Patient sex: M
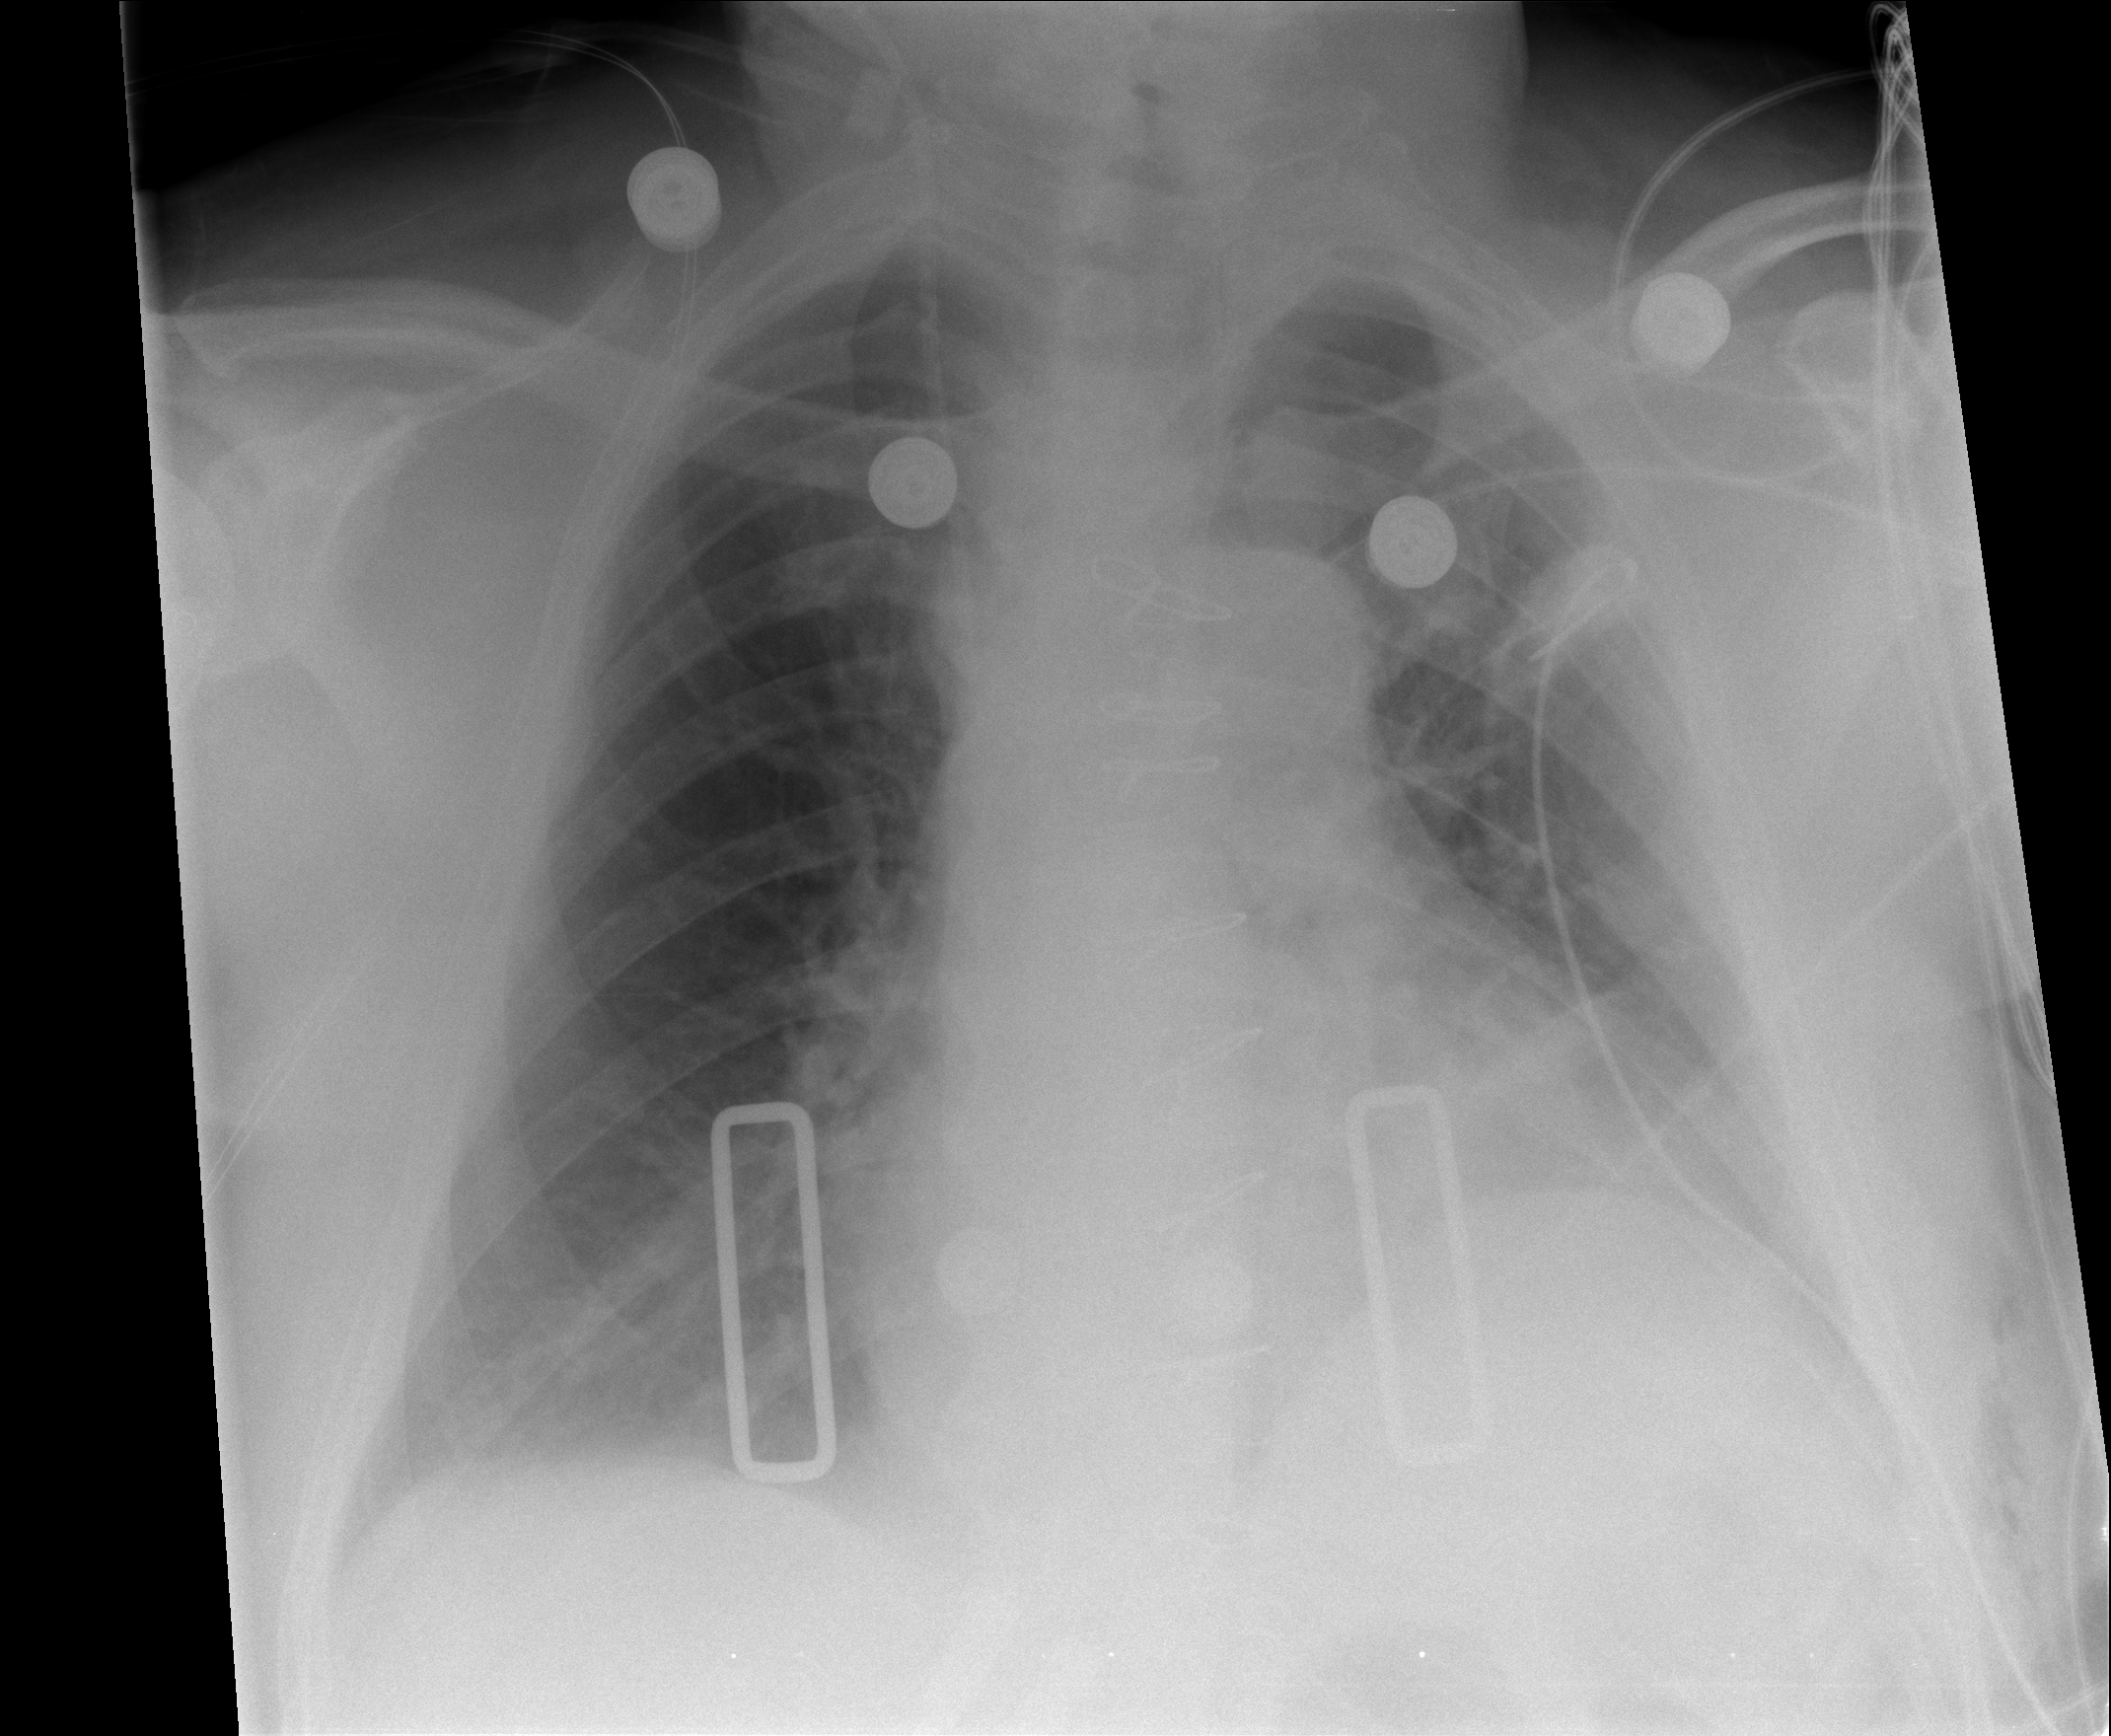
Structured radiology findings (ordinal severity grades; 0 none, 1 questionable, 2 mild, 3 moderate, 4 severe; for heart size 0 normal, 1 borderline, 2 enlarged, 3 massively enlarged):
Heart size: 2
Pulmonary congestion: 2
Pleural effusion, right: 1
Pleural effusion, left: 1
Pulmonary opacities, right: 0
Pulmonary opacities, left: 0
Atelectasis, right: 2
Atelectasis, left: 2